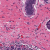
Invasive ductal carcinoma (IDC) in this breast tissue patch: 0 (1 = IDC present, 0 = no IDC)